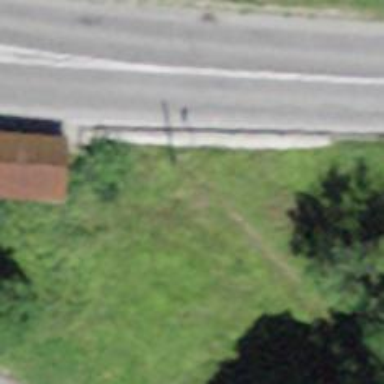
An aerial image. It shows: Set of steps on the road.